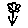
Label: flower